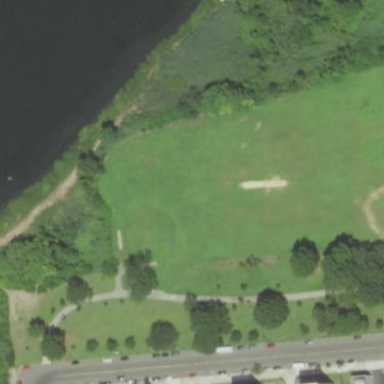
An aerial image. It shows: Pitch used for both cricket and baseball sports.